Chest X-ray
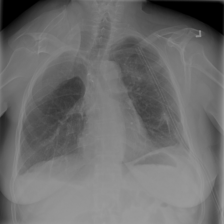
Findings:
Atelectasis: positive
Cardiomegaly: negative
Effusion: negative
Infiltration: negative
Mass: negative
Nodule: negative
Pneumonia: negative
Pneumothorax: negative
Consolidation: negative
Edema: negative
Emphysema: negative
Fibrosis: negative
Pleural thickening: positive
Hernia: negative